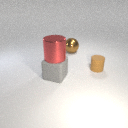
large gray rubber cube below large red metal cylinder